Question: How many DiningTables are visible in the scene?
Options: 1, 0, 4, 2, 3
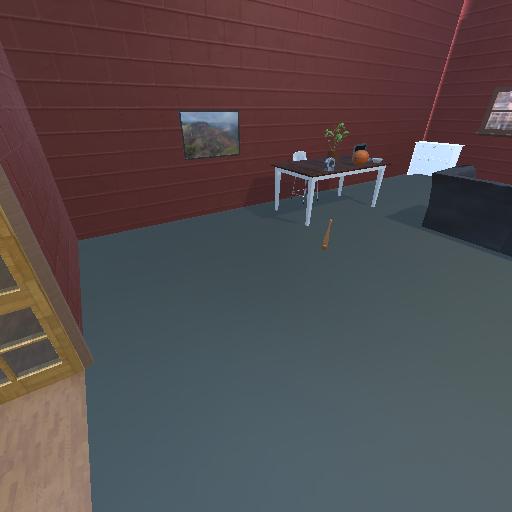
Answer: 1